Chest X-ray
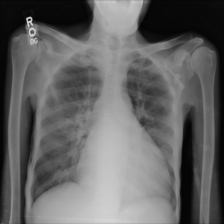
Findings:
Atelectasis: negative
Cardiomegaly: negative
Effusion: positive
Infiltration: negative
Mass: negative
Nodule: negative
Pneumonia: negative
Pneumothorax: negative
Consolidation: negative
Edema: negative
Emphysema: negative
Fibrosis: negative
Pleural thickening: negative
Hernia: negative